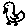
Label: bird